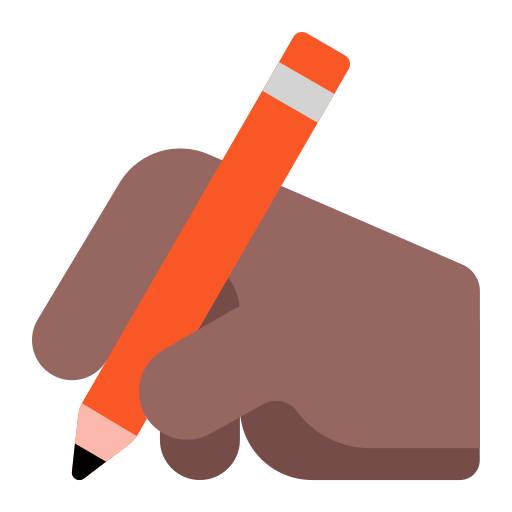
writing hand flat  dark